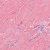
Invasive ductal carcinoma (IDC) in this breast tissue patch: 0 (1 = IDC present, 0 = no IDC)